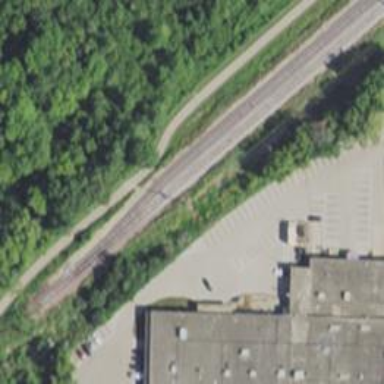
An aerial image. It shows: Railway siding with rails.